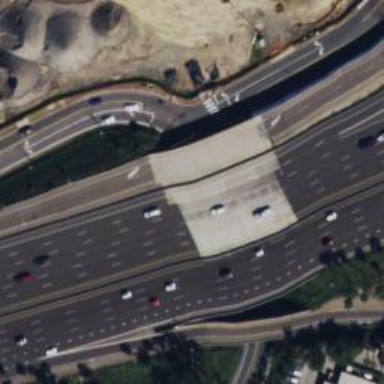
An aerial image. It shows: Bridge over motorway.